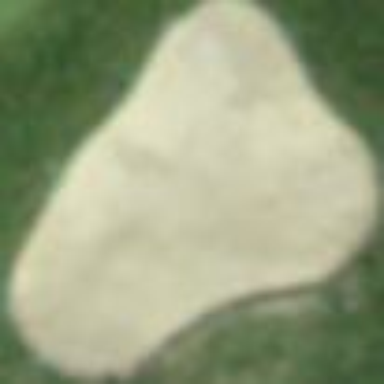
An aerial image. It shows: Bunker filled with sand on golf course.